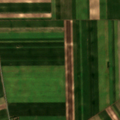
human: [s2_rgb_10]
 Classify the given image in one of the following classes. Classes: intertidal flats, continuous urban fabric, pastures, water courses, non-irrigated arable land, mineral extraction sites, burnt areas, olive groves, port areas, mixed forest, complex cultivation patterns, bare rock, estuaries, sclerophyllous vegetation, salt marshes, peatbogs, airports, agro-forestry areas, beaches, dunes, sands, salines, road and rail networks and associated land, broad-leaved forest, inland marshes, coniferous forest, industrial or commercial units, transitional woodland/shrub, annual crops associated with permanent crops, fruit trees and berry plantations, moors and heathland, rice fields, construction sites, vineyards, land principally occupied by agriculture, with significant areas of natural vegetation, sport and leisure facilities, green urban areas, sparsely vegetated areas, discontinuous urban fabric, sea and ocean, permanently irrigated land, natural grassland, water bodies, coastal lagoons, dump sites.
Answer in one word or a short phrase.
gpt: non-irrigated arable land